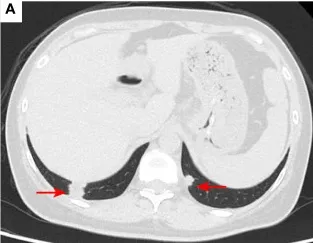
2021-8-24: Length of metastatic tumor in lower right lung 1.59 cm [red arrow, ], short diameter of right hilar lymph node 1.53 cm [red arrow.
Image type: radiology (ct)